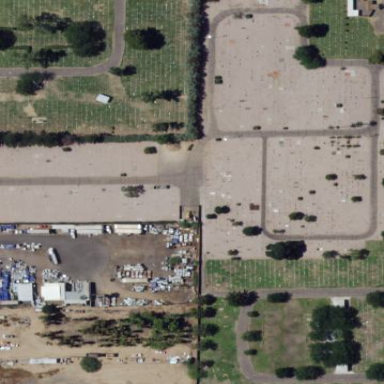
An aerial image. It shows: Cemetery.